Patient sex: F
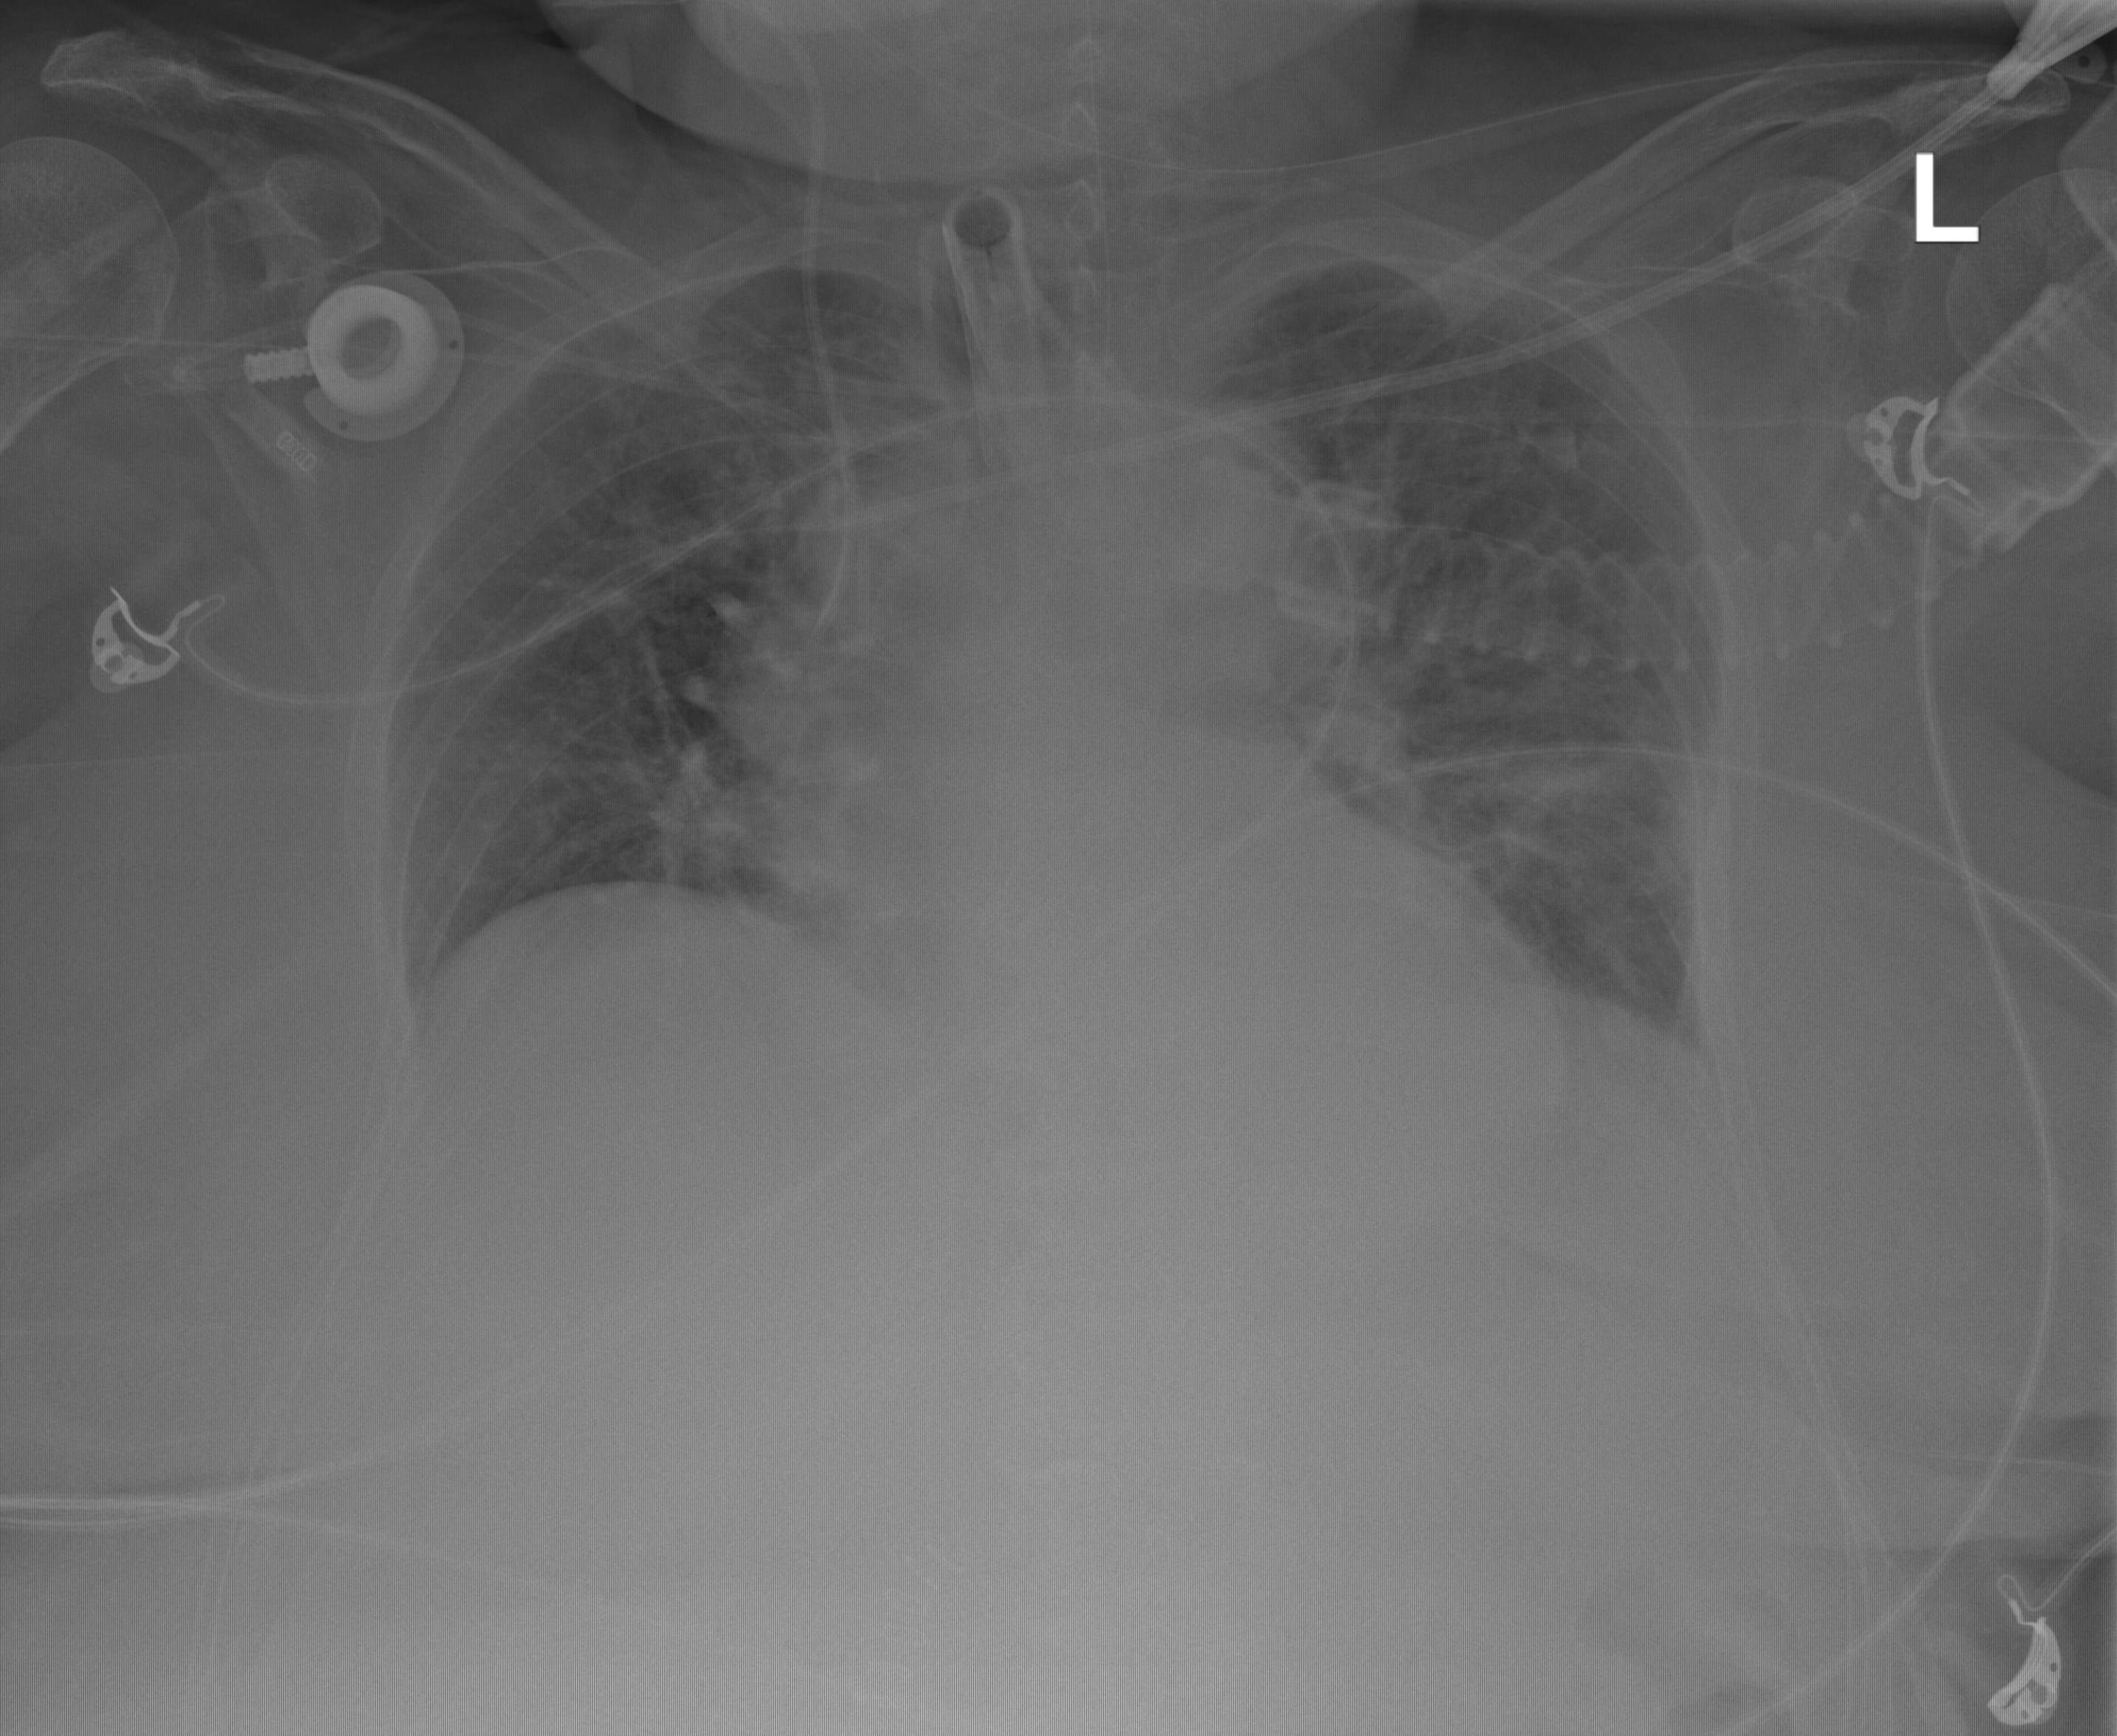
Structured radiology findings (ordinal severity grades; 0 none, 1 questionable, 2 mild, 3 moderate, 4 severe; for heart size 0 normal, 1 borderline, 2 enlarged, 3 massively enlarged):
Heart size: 2
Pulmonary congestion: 2
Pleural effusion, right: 0
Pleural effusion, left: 2
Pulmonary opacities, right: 2
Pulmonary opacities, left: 2
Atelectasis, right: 2
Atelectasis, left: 2